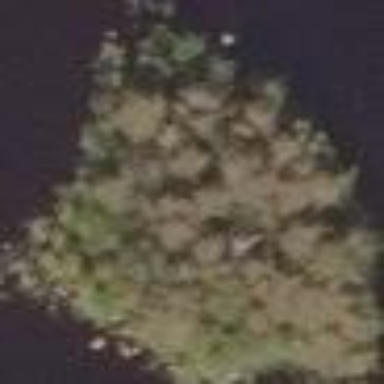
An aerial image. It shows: Forested islet.